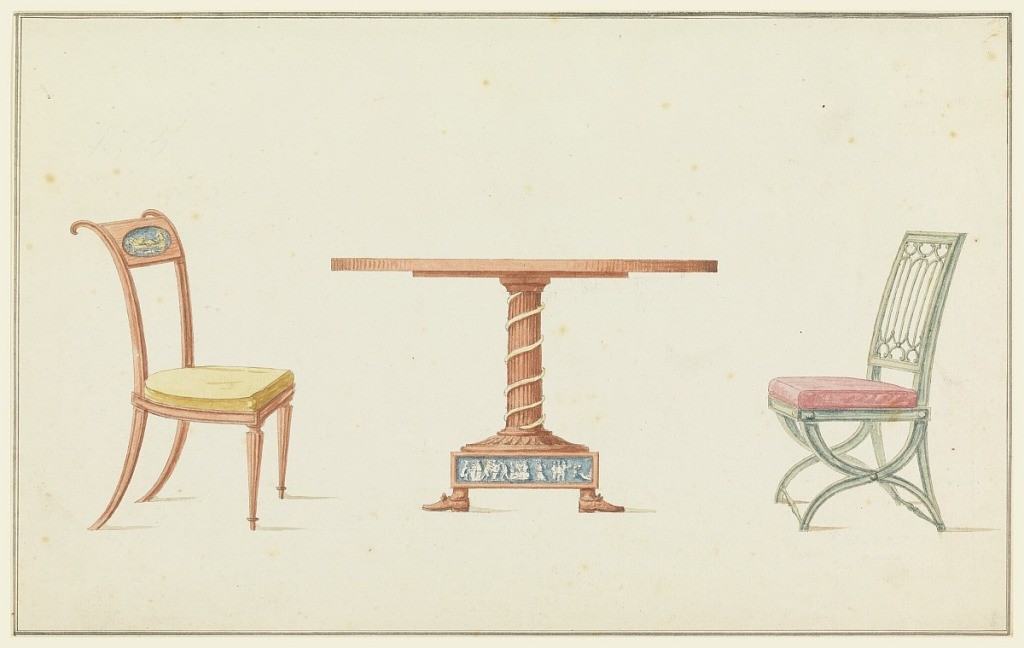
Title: Two Chairs and a Table
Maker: Jean Démosthène Dugourc, French, 1749–1825
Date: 1790
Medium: Brush and watercolor, pen and black ink, graphite on white laid paper
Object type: Drawing
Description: Circular table supported by fluted column decorated with snake coil in relief. Base showing frieze of classical figures in white on blue ground, table terminates with women's feet. Flanking table, left, chair with curved back, ovoidal medallion at top rail. Right, X-framed chair painted green, back splat in gothic tracery style.